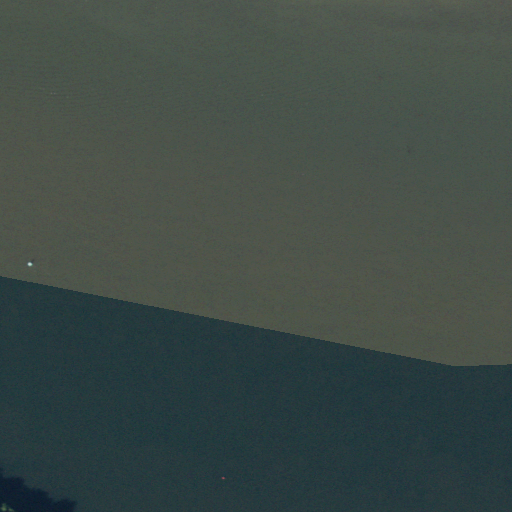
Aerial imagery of bar in Pennsylvania named Kinkora Bar containing open water and herbaceous wetlands